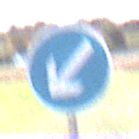
Verkehrszeichen: VorgeschriebeneVorbeifahrtLinks
Umgebung: Outdoor, Suburban
Tageszeit: MorningAfternoon
Wetter: PartlyCloudy
Licht: Natural
Jahreszeit: NotSpecified
Kontrast: HighContrast